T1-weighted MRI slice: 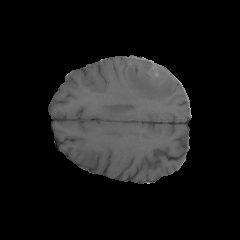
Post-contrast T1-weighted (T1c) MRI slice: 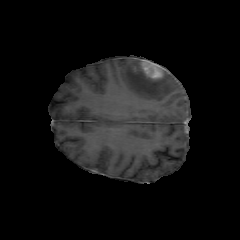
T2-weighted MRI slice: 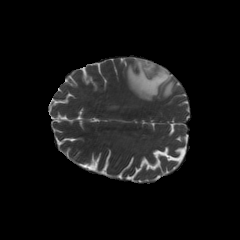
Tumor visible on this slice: yes